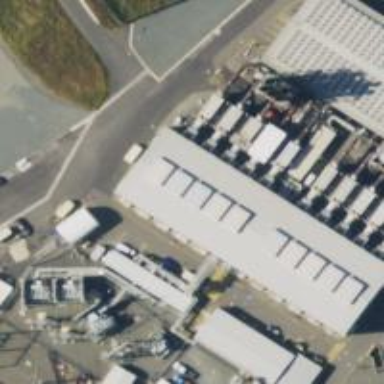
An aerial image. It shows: Gas-powered generator.